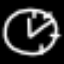
Label: clock